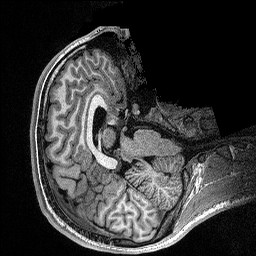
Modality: T1w
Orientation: axial
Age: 21
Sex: female